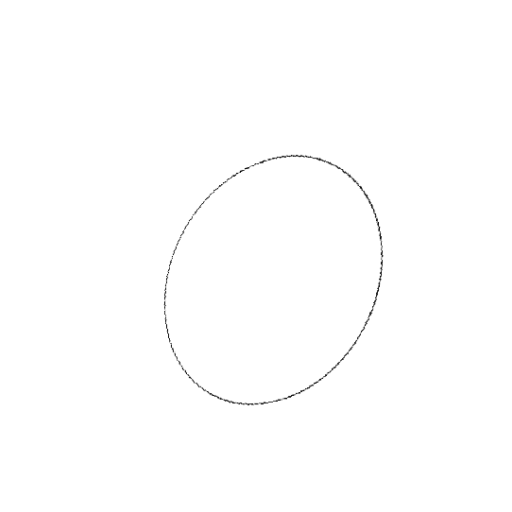
Crossing number: 0